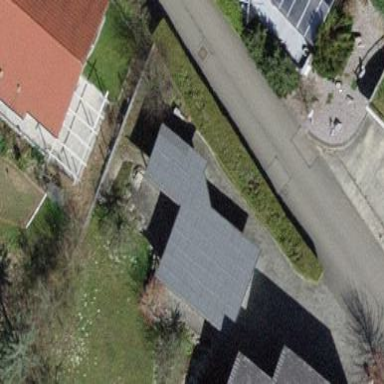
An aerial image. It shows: Building with flat roof.